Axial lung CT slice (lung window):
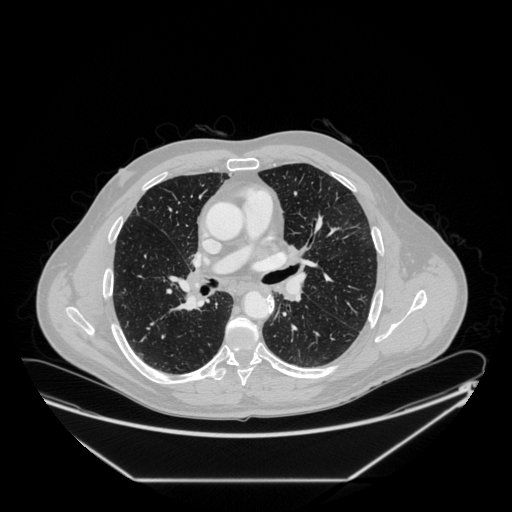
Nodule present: no